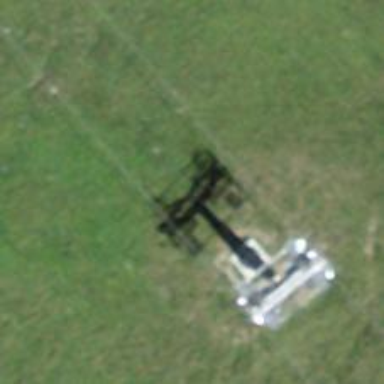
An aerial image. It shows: Pylon used for aerialway.